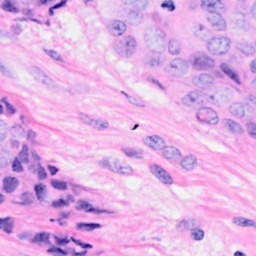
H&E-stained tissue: Breast